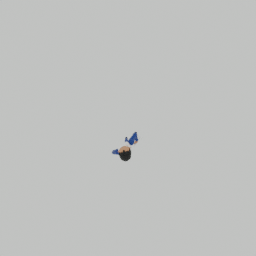
Label: people